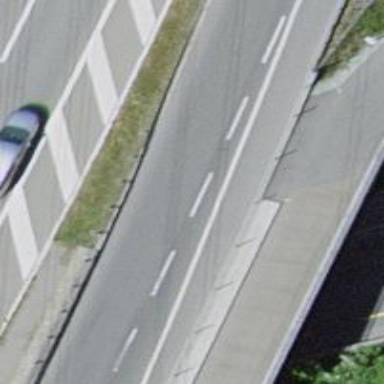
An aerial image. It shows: Asphalt surface bridge on motorway link.